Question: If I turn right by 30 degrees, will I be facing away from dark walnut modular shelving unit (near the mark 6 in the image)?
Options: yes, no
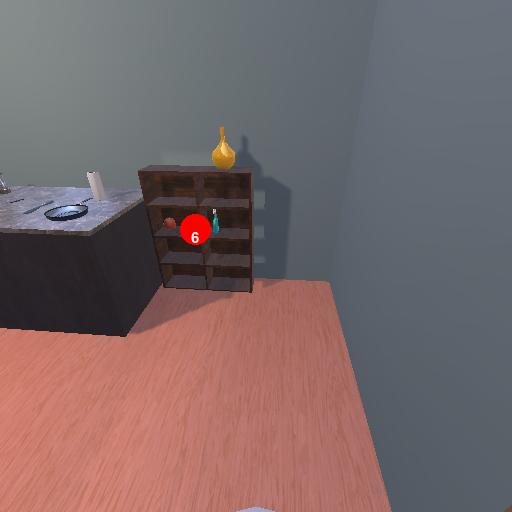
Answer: yes